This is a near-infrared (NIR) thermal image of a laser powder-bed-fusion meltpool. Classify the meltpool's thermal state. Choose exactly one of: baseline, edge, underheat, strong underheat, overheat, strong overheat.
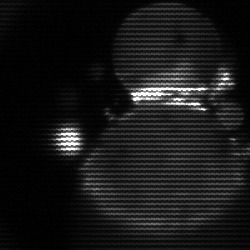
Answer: edge